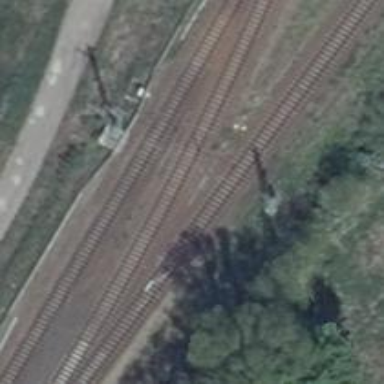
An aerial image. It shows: Railway with electrified contact lines.